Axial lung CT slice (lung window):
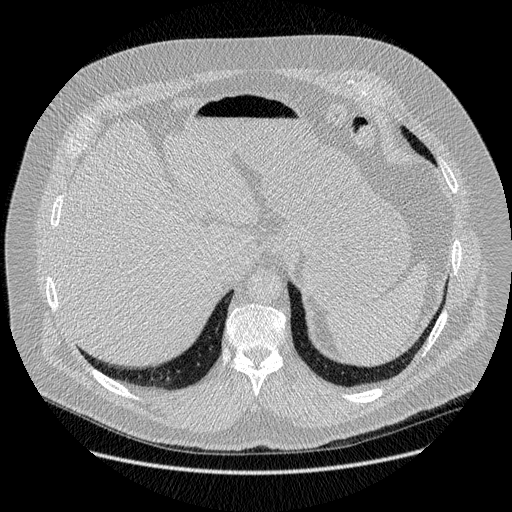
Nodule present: no